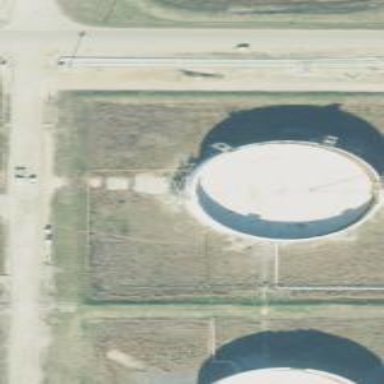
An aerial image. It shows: Storage tank building.